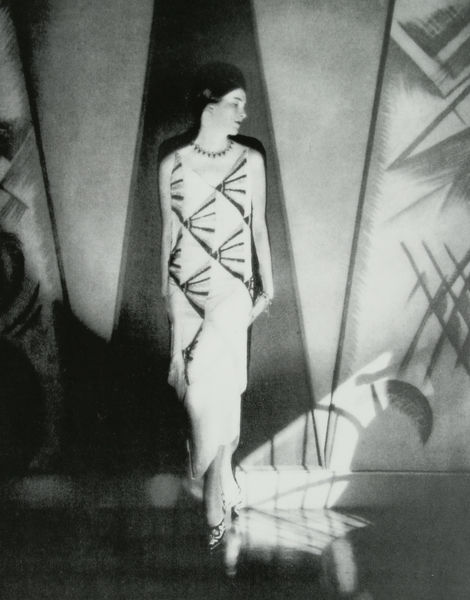
Titel: Frau in einem Vionnet-Kleid
Künstler: Edward Steichen
Standort: viele Standorte
Institution: viele Standorte
Schlagwörter: blätter, dunkel, hand, kopf, schatten, weiß, dreieck, kubismus, mädchen, elegant, frau, grau, hell, kleid, licht, raum, schwarz, blick, dame, mode, muster, ornament, tanz, wand, arm, arme, gesicht, hände, portrait, porträt, boden, aufführung, bühne, schön, seitlich, schuhe, abstrakt, kette, formen, linien, füsse, schmal, glanz, ornamente, palme, glatt, model, halskette, striche, foto, fotografie, photographie, eng, fuss, schlicht, seite, schuh, kurz, photo, bauhaus, palmen, spiegelungen, pumps, steckfrisur, dreiecke, kandinsky, spiegelt, kandinskylike, laufsteg, modenschau, modellkleid, läuft, angeordnet, man ray, high heals, tantzt, tanzt, überklei